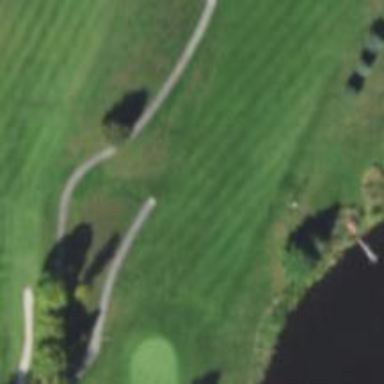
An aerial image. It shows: View of golf hole.